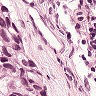
Metastatic tissue present: yes